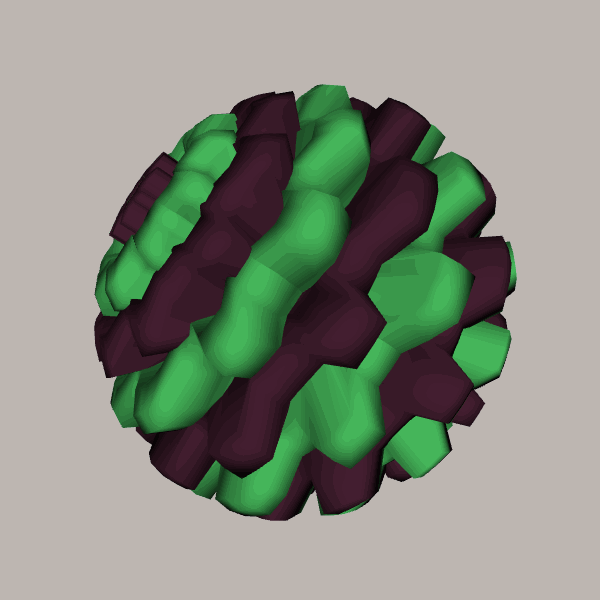
Background: light